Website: bh-photo
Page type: review-order
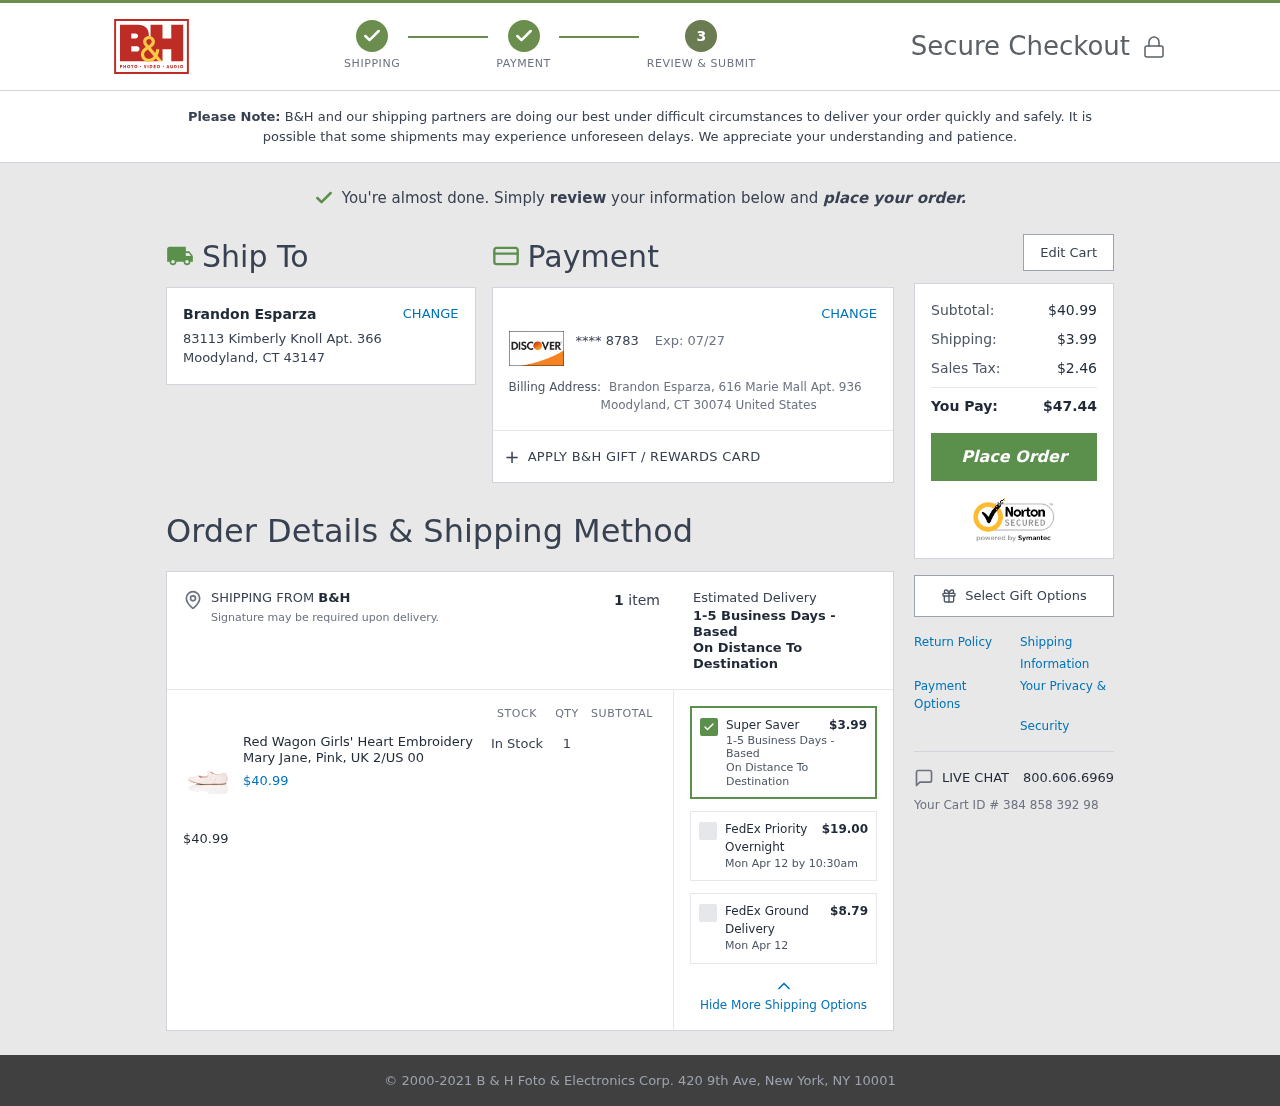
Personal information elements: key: PII_CARD_EXPIRY
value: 07/27
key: PII_CARD_LAST4
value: **** 8783
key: PII_CITY
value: Moodyland
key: PII_CITY_STATE_ZIP2
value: Moodyland, CT 30074
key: PII_COUNTRY
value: United States
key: PII_FULLNAME
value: Brandon Esparza
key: PII_FULLNAME2
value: Brandon Esparza
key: PII_POSTCODE
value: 43147
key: PII_STATE_ABBR
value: CT
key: PII_STREET
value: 83113 Kimberly Knoll Apt. 366
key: PII_STREET2
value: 616 Marie Mall Apt. 936
Product elements: key: PRODUCT1_NAME
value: Red Wagon Girls' Heart Embroidery Mary Jane, Pink, UK 2/US 00
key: PRODUCT1_PRICE
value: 40.99
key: PRODUCT1_QUANTITY
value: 1
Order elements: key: ORDER_NUM_ITEMS
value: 1
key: ORDER_SUBTOTAL
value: $40.99
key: ORDER_SHIPPING_COST
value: $3.99
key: ORDER_DELIVERY_DATE
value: Mon Apr 12 by 10:30am
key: ORDER_DELIVERY_DATE2
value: Mon Apr 12
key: ORDER_TAX
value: $2.46
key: ORDER_TOTAL
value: $47.44
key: ORDER_ID
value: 384 858 392 98